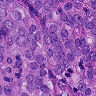
Metastatic tissue present: yes